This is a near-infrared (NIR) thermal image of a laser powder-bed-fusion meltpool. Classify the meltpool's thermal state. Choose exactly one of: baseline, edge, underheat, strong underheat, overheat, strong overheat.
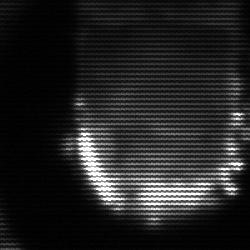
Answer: baseline